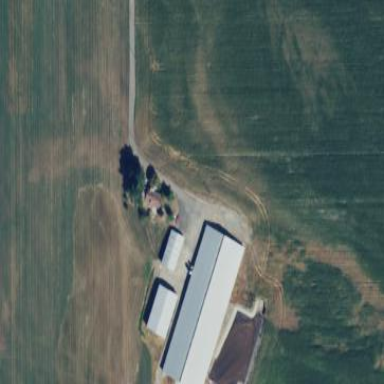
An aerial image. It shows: Farmyard area.